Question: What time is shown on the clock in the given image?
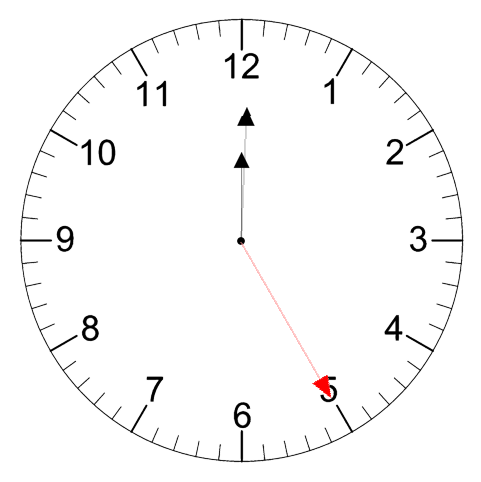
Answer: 12:00:25